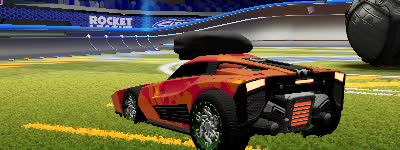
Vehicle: breakout